Question: I want to draw only 10 Majors Ticks on my Y axis. For that I'm using the methode 'preferredNumberOfMajorTicks = 10'.
but as seen on the screenshot, it doesn't really work ...

Here is my configuration for the y axis :
'''
CPTXYAxis *y = axisSet.yAxis;
y.labelingPolicy = CPTAxisLabelingPolicyFixedInterval;
//y.majorIntervalLength = CPTDecimalFromDouble(2);
y.preferredNumberOfMajorTicks = 10;
y.minorTicksPerInterval = 5;
y.tickDirection = CPTSignNone;
y.majorTickLineStyle = majorLineStyle;
y.minorTickLineStyle = minorLineStyle;
y.axisLineStyle = majorLineStyle;
y.majorTickLength = 7.0;
y.minorTickLength = 5.0;
y.labelTextStyle = whiteTextStyle;
y.minorTickLabelTextStyle = minorTickBlackTextStyle;
y.titleTextStyle = whiteTextStyle;
y.axisConstraints = [CPTConstraints constraintWithLowerOffset:40.0];
'''
Something should over right the methode 'preferredNumberOfMajorTicks = 10' but I cannot see what ...
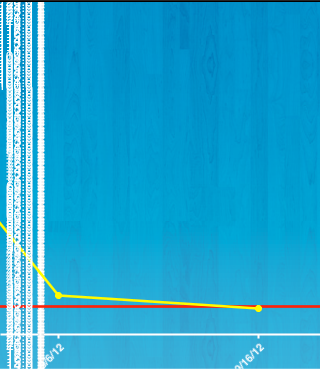
Answer: The 'preferredNumberOfMajorTicks' property does not apply to the fixed interval labeling policy. See the <URL> for details. You have two options here:
1. Keep the fixed interval labeling policy and change the majorIntervalLength to a value that will give the desired number of ticks.
2. Change the labeling policy to CPTAxisLabelingPolicyAutomatic or CPTAxisLabelingPolicyEqualDivisions.